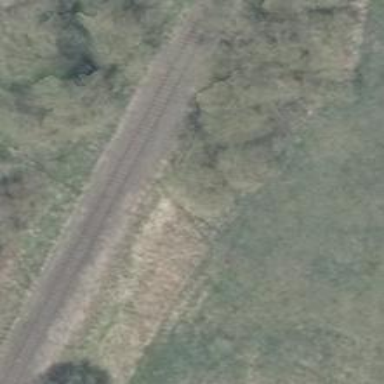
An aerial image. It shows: Railway track.